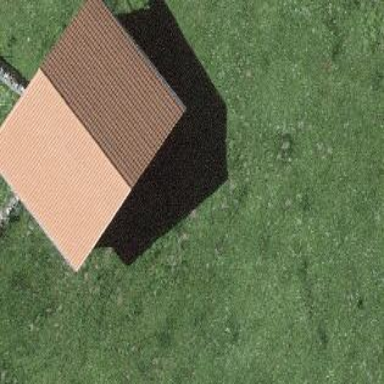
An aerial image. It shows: Cabin.